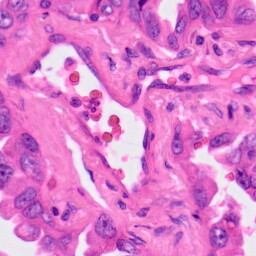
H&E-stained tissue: Lung